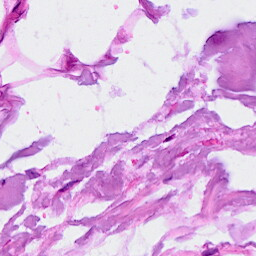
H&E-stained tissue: Breast